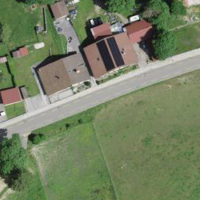
EUNIS habitat code: 55
Species observed at this site:
Lamium album